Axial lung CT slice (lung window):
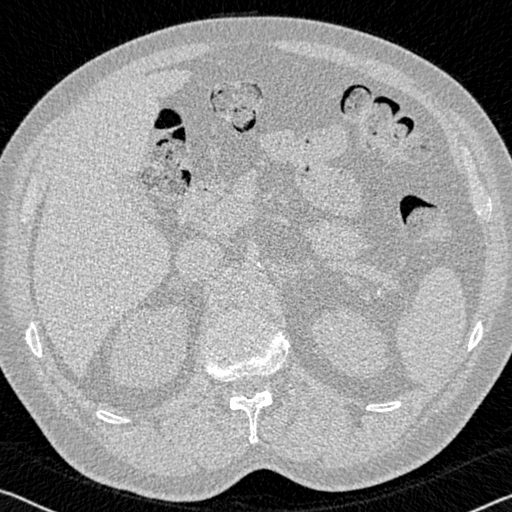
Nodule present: no